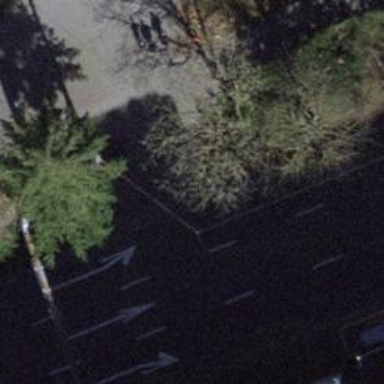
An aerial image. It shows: Bollard.